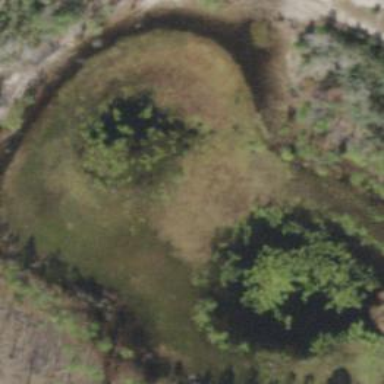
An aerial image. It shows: Marshy wetland area.